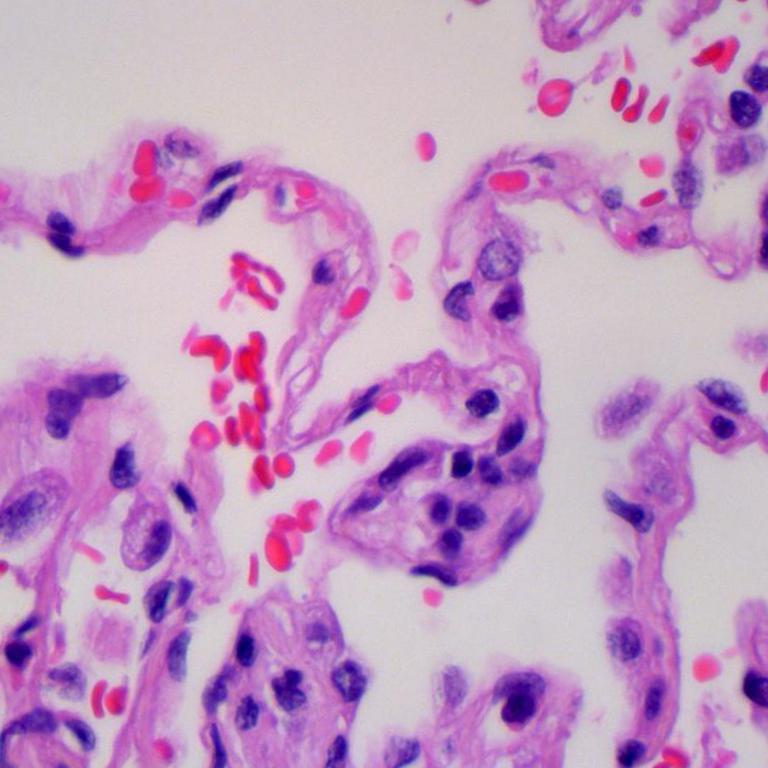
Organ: lung
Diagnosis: benign